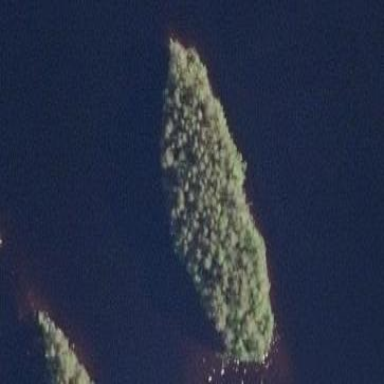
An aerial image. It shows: Islet covered with woodland.